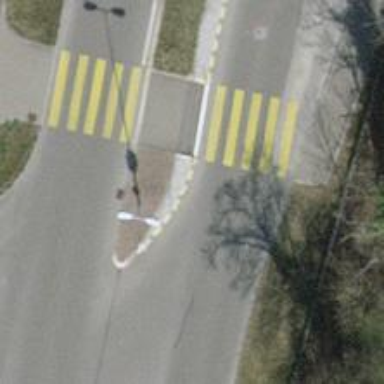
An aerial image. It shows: Secondary road with asphalt surface and separate sidewalk.